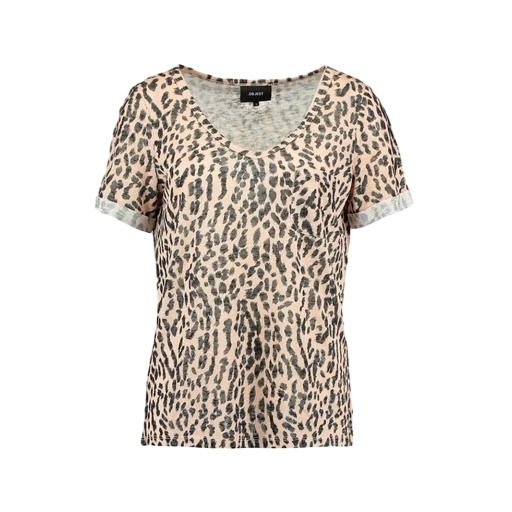
blue animal-print t-shirt only macy, multicolor women's leopard-print t, t-shirt wild print, white background